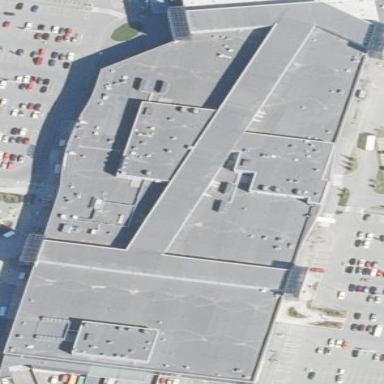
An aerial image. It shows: Retail building in mall.